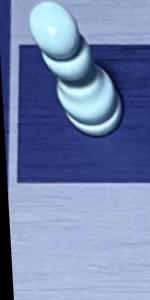
Label: Empty